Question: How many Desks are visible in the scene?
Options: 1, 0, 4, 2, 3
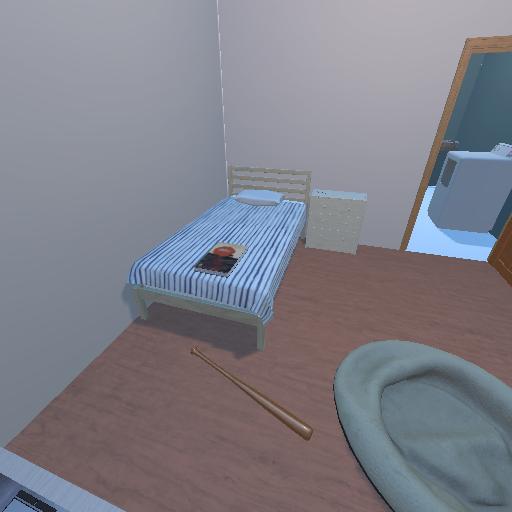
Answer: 1